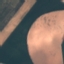
Land use / land cover class: AnnualCrop